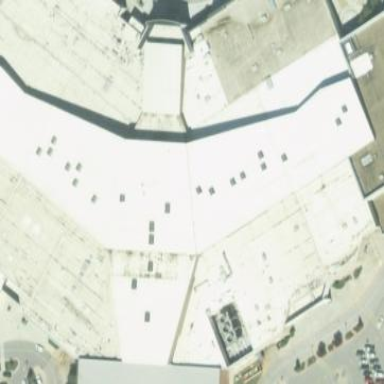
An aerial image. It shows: Mall building.